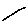
Label: line